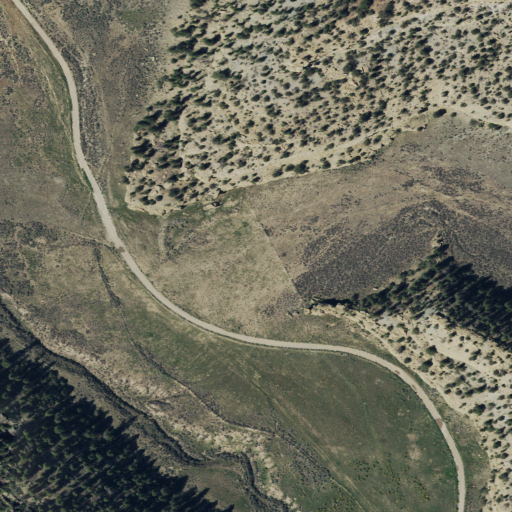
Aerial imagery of valley in Utah named Little Johnny Canyon containing shrub, evergreen forest, and herbaceous wetlands